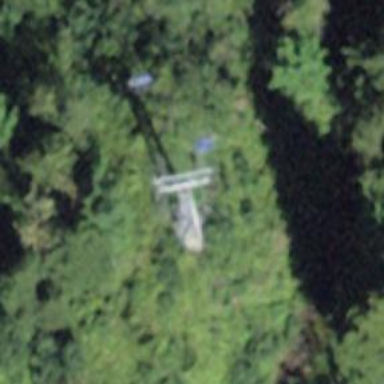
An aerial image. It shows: Pylon used for aerialway.